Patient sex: M
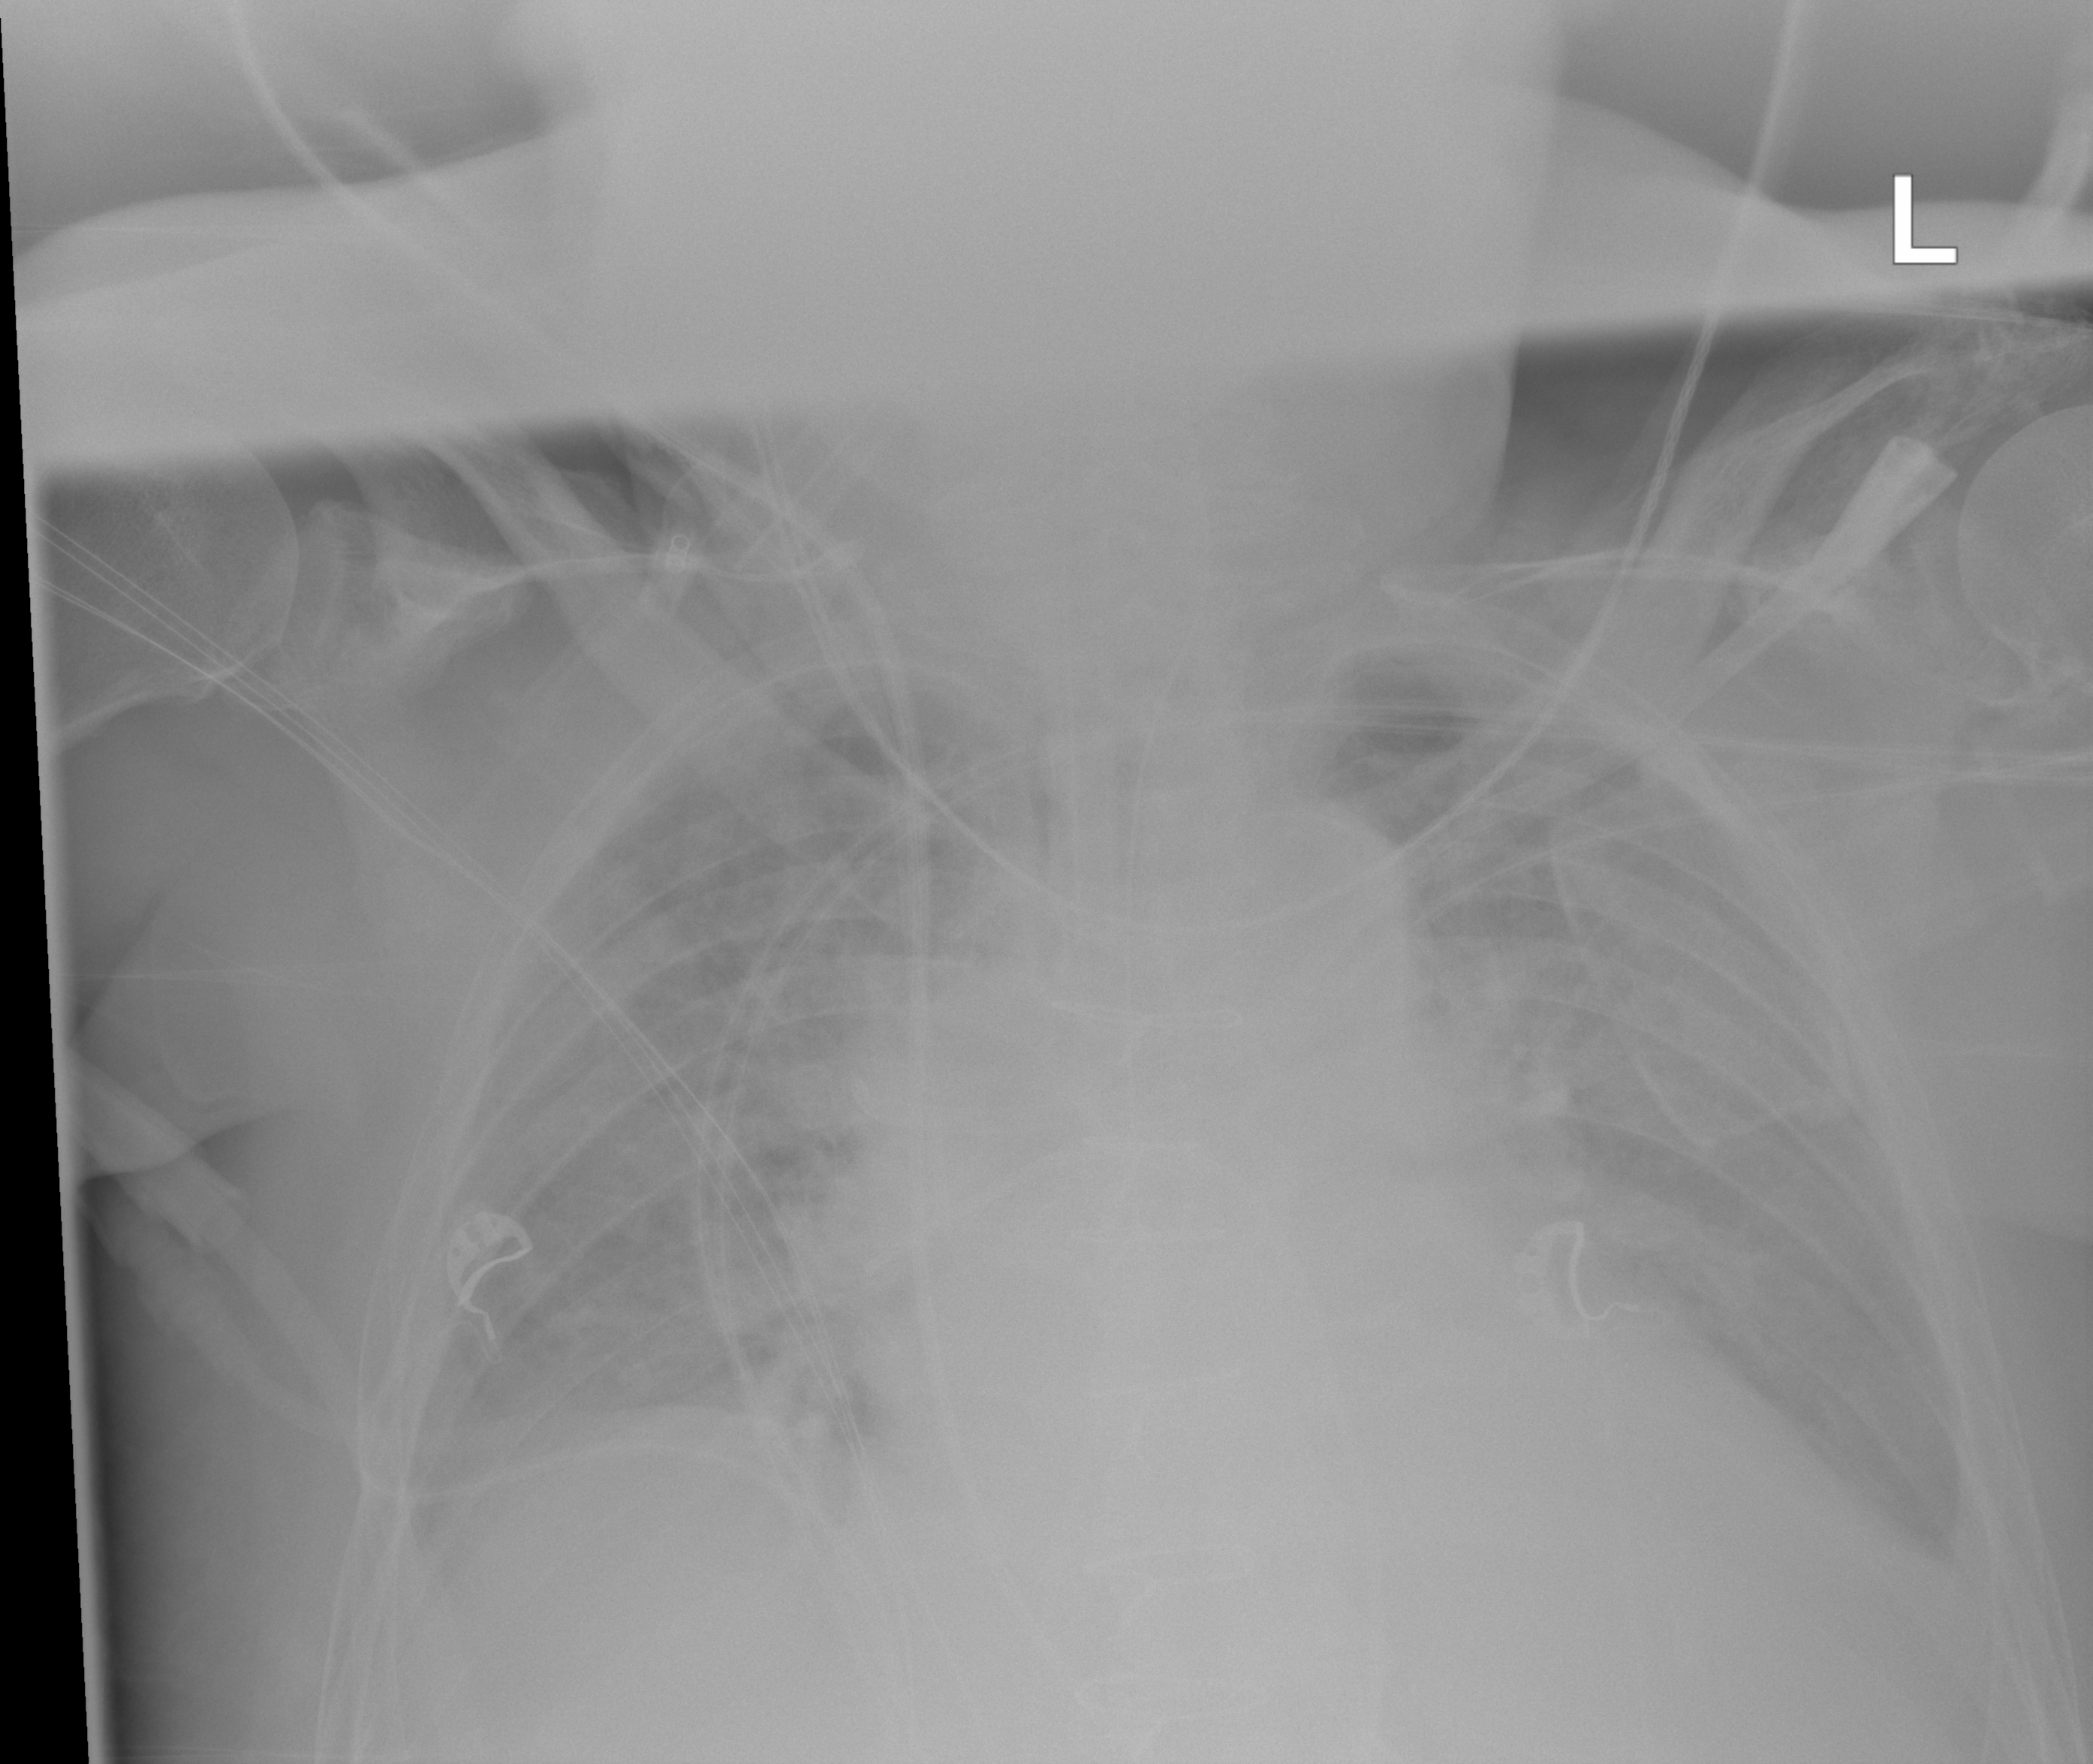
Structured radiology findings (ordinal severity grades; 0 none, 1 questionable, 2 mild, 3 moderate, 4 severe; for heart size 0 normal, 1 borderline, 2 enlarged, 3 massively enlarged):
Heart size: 2
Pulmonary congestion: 3
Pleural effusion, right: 2
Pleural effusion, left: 2
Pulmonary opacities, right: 0
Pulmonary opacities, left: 0
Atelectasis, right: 2
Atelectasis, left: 2